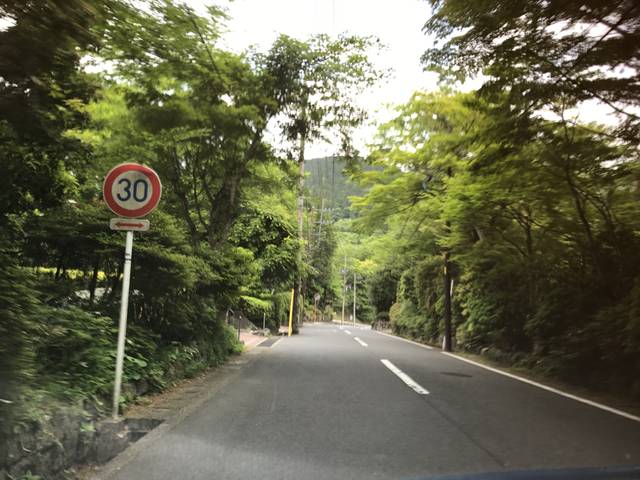
Region: Japan
Coordinates: 35.263, 139.02